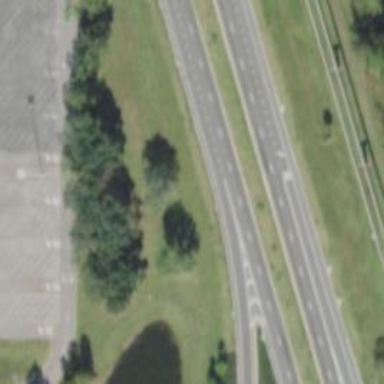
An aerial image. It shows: Asphalt motorway.